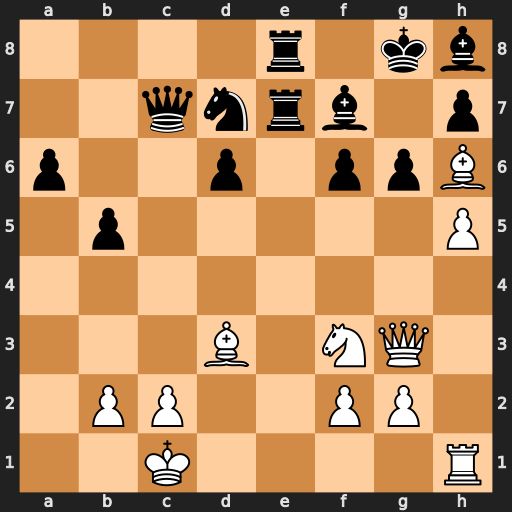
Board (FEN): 4r1kb/2qnrb1p/p2p1ppB/1p5P/8/3B1NQ1/1PP2PP1/2K4R
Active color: w
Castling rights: -
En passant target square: -
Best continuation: hxg6 Bxg6 Bxg6 hxg6 Qxg6+ Bg7 Bxg7 Rxg7 Qxe8+